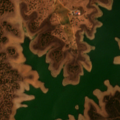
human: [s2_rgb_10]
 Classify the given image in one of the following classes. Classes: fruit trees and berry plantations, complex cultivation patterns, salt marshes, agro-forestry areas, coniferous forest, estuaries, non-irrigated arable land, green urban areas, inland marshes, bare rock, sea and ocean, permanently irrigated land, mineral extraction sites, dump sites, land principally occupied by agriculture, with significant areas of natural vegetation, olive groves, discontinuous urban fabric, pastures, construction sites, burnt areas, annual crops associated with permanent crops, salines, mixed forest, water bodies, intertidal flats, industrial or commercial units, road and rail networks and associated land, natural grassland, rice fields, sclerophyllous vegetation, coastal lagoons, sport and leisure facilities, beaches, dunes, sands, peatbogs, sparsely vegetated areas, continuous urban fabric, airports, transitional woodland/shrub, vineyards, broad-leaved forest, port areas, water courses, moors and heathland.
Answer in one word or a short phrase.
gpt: agro-forestry areas, broad-leaved forest, water bodies